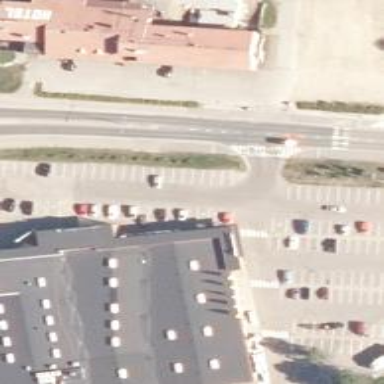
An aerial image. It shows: Flat-roofed supermarket building.